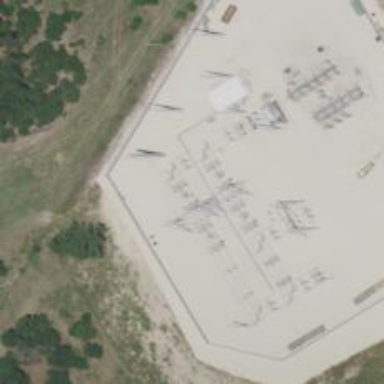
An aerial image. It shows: Switch used for power control.